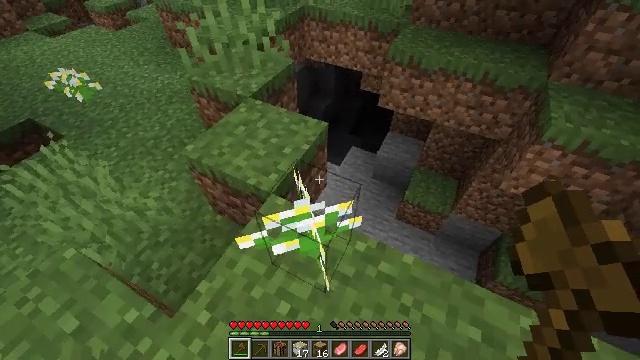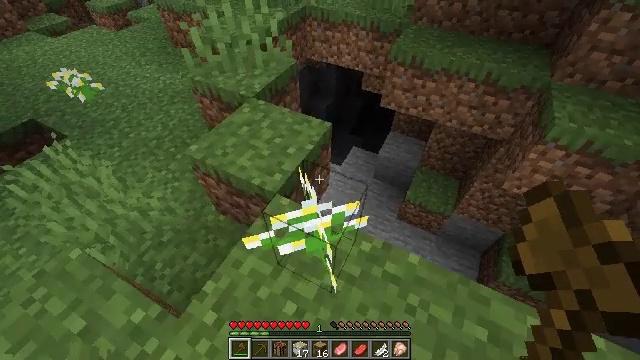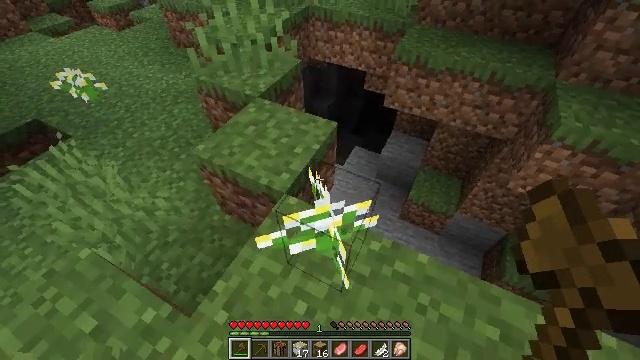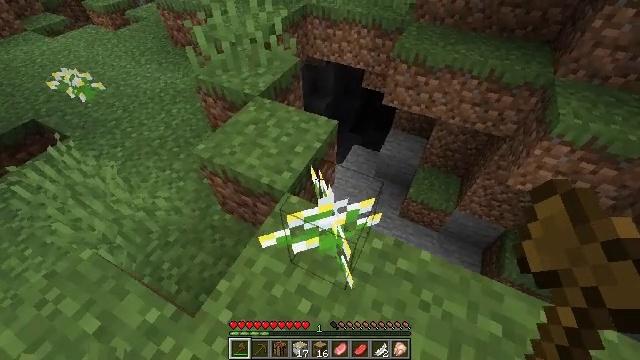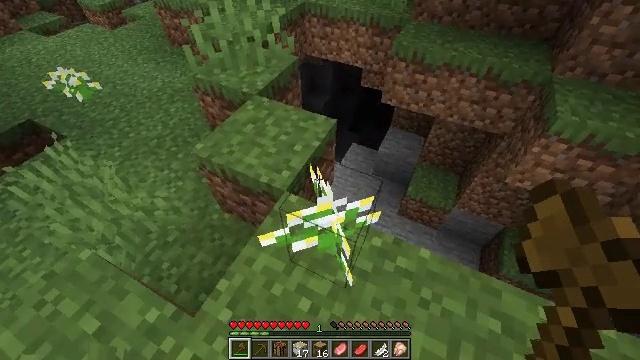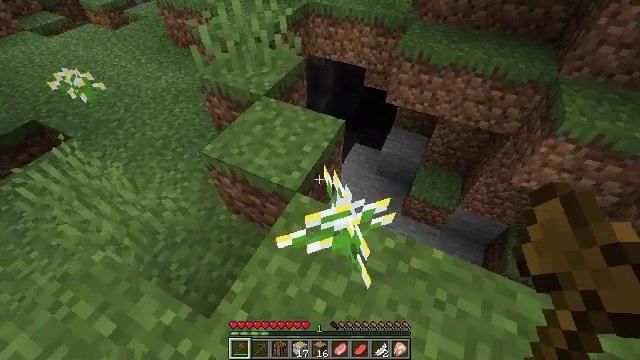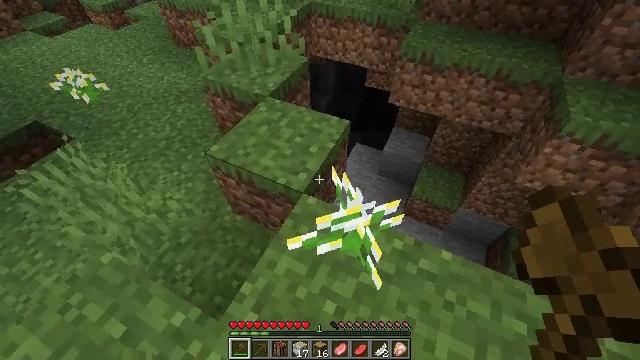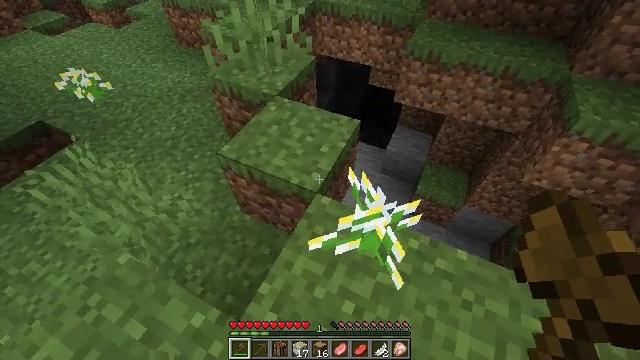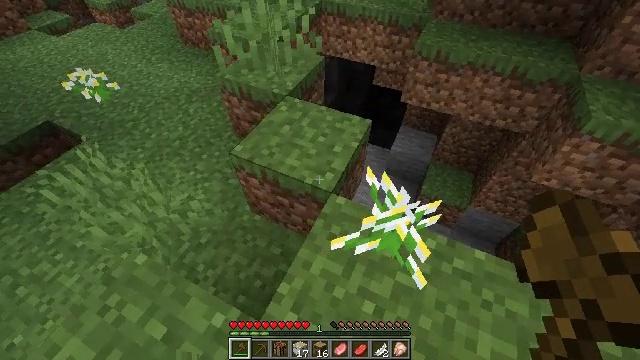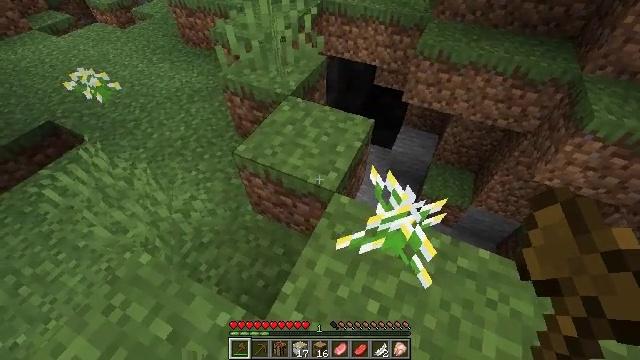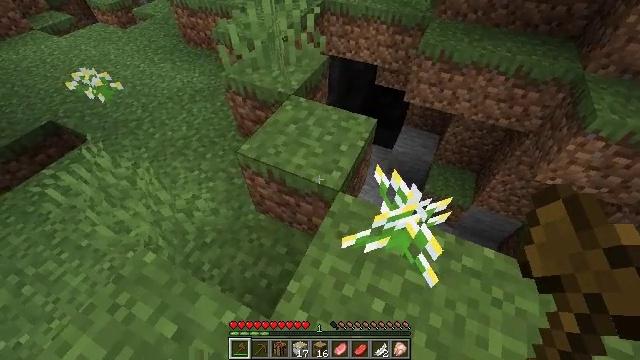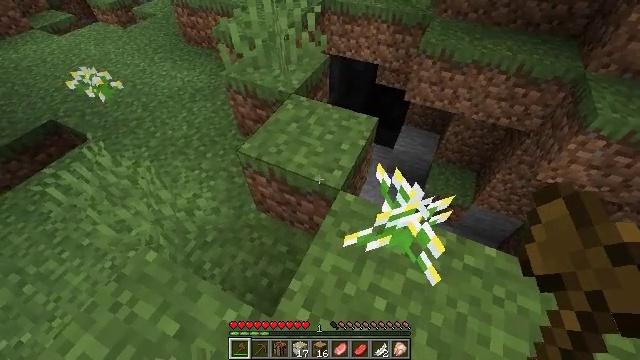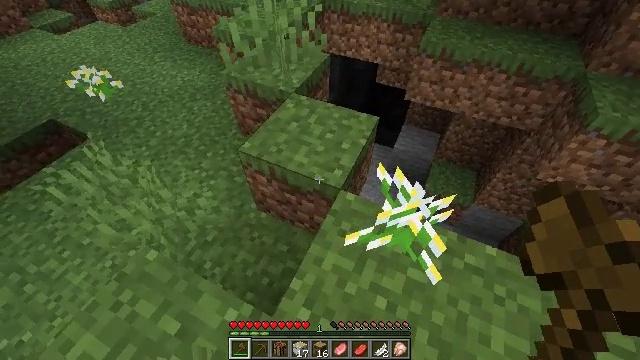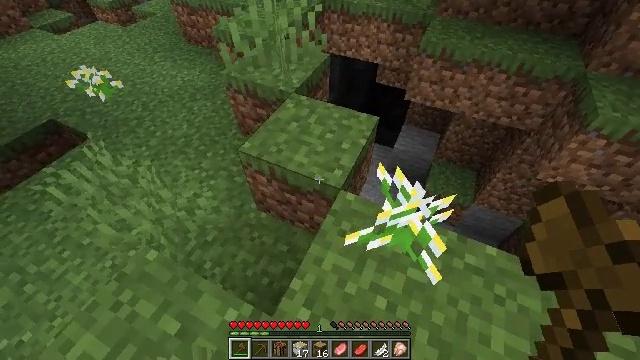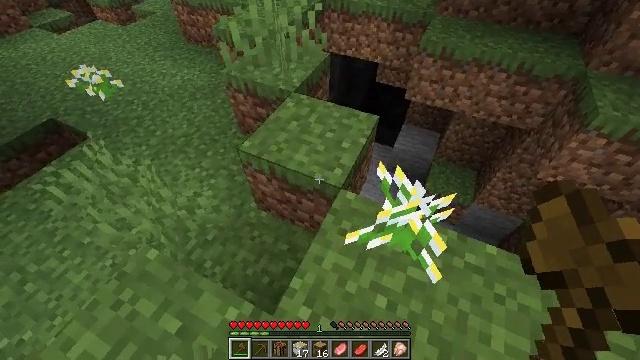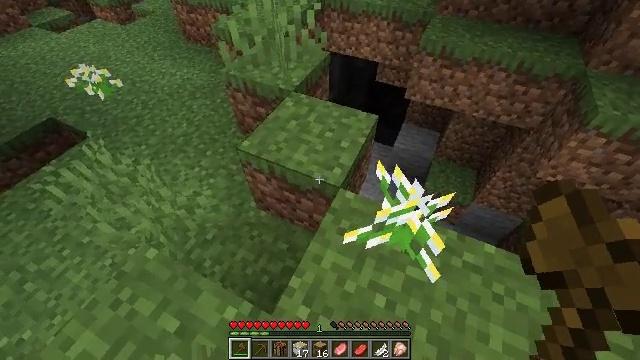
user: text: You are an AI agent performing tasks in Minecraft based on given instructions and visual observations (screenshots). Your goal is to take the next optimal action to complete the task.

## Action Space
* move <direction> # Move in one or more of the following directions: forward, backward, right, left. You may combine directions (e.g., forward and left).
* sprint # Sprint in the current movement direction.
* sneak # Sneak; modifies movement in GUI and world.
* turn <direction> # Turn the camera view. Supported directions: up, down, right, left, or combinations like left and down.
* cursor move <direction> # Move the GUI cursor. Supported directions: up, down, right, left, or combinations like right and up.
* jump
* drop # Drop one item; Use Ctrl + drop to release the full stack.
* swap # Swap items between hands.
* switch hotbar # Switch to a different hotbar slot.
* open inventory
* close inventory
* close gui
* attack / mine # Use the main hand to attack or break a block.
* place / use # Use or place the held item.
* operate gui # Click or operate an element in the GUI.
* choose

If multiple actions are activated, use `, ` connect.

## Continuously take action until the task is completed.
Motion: motion action
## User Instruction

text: Collect the bee nest for honey.
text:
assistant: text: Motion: no_op
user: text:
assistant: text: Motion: no_op
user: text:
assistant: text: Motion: no_op
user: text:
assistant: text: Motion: no_op
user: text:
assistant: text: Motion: move left
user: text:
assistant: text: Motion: move left
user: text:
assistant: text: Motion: no_op
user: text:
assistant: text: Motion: no_op
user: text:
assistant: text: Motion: no_op
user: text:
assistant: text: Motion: no_op
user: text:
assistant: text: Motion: no_op
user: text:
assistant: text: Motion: no_op
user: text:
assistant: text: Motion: no_op
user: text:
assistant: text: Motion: no_op
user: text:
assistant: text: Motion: move right
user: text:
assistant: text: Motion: move right, turn left and down
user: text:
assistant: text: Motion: move right, turn left and up
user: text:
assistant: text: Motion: move right, turn left and up
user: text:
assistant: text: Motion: move left, turn left and up
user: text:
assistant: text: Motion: move left, turn up
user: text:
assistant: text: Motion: move left, turn right
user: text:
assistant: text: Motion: move left
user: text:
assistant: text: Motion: move left
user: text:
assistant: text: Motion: move left
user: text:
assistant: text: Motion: move left
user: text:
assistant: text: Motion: move forward and move left
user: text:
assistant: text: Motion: move forward and move left
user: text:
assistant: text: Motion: move forward and move left, turn right
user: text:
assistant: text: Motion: move forward and move left, turn right
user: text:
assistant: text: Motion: move forward and move left, turn left and up